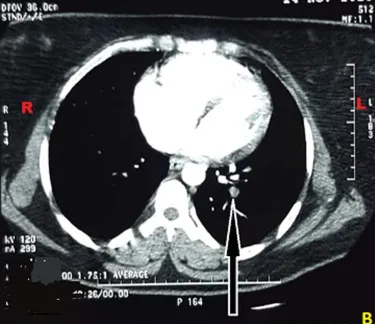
With injection of contrast product showing left segmental pulmonary embolism (black arrow).
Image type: radiology (ct)